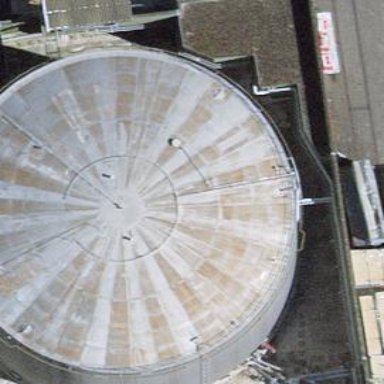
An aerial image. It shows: Storage tank that is man-made.